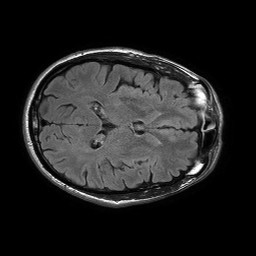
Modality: FLAIR
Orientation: axial
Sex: male
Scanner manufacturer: philips
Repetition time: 11 s
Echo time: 0.125 s